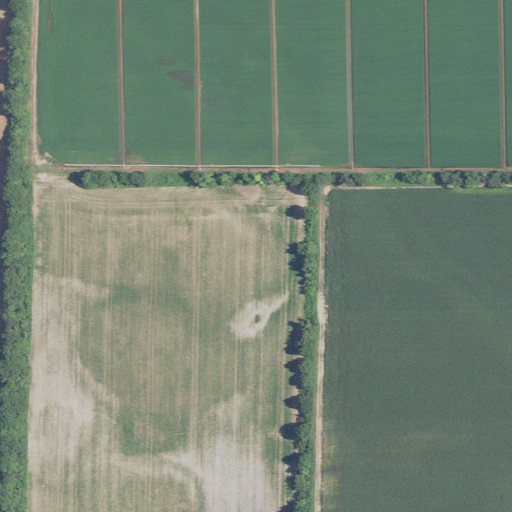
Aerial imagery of mountains in Missouri named Ash Hills containing only cultivated crops